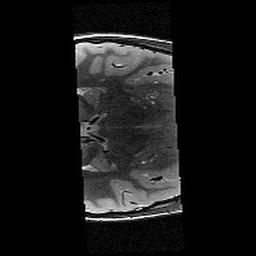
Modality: T2w
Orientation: axial
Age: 12
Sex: female
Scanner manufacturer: siemens
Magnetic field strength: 3 T
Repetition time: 7.7 s
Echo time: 0.067 s